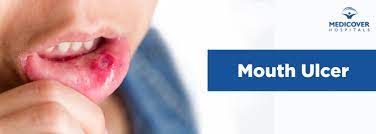
Condition: Mouth Ulcer